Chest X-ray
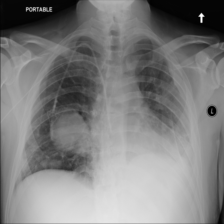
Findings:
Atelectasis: positive
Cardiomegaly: negative
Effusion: negative
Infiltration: negative
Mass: positive
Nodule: positive
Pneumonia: negative
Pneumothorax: negative
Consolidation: negative
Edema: negative
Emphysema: negative
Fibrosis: negative
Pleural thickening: positive
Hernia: negative